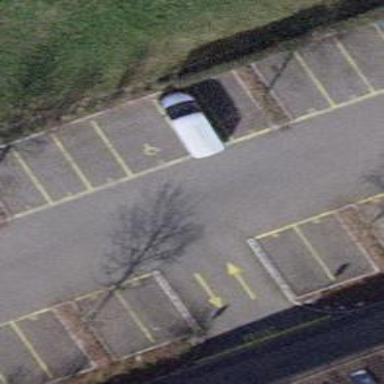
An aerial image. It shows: Parking aisle designated as service road.